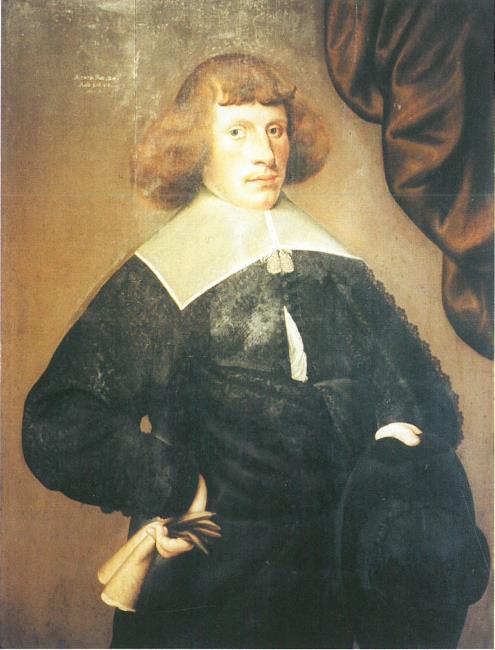
Title: Portrait the merchant Johann Woltersdorf
Artist: Michael Conrad Hirt (I)
Earliest date: 1640
Latest date: 1642
Genre: painting
Iconography: Gloves
Keywords: man's portrait, three-quarter length, standing (position), hand on side, glove/gloves in hand, hat in hand, facing front, table carpet, drapery (representation)